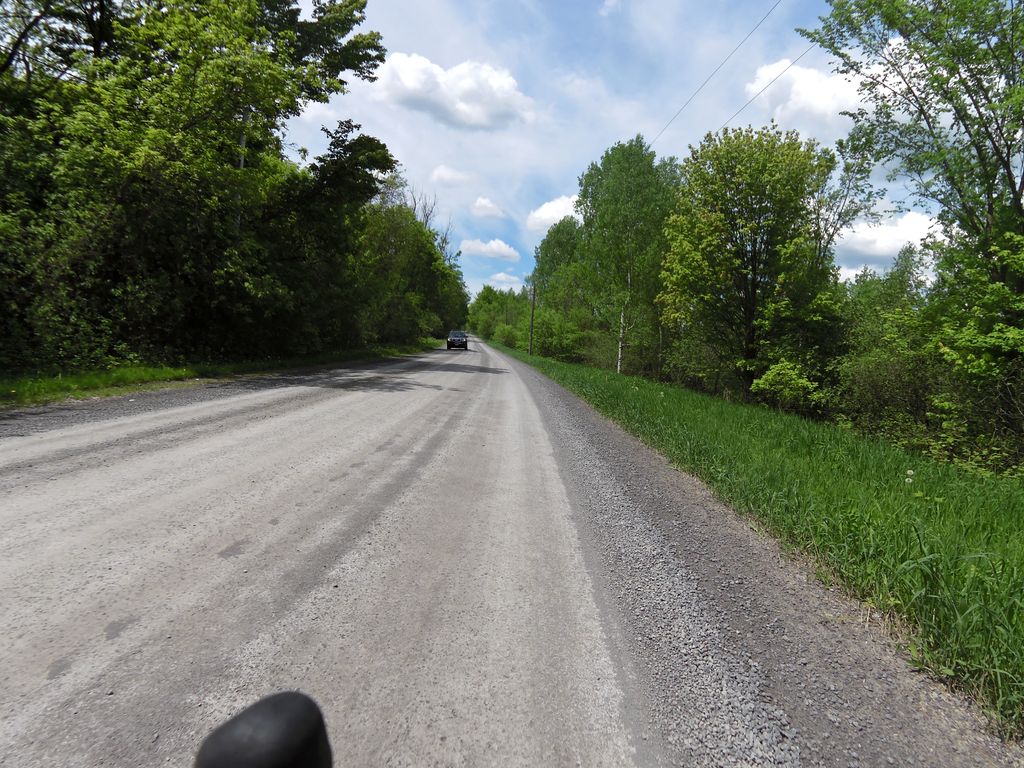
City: ottawa-gatineau